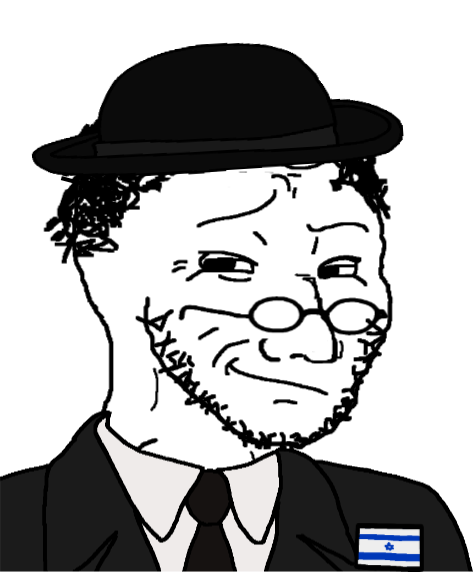
Label: 5_Smugjak